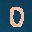
Label: 0